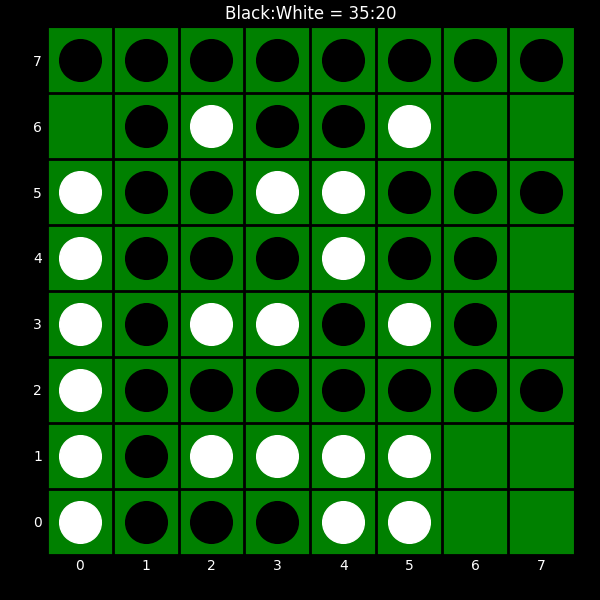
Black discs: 35
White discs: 20